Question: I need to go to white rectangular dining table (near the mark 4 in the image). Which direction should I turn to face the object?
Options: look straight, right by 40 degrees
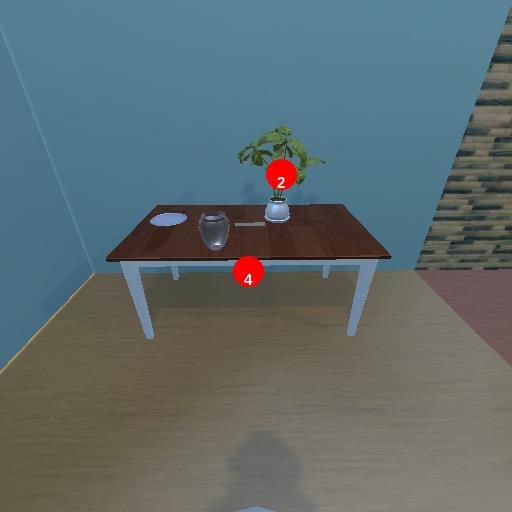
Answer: look straight